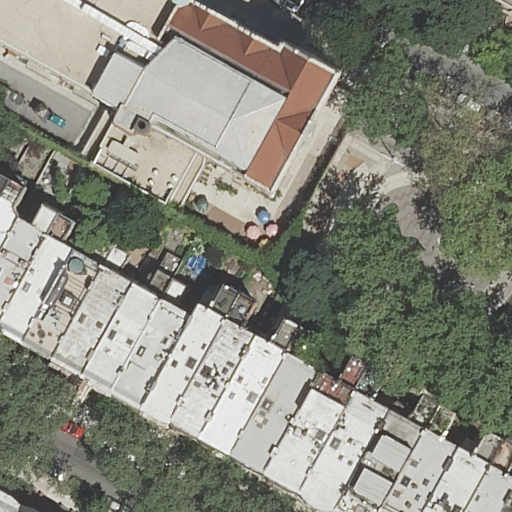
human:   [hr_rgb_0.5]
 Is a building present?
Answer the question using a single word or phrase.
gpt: yes

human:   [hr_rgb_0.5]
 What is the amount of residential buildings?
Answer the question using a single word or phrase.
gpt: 23

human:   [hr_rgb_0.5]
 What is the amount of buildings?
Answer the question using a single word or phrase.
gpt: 23

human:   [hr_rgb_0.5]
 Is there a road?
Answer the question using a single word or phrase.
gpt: yes

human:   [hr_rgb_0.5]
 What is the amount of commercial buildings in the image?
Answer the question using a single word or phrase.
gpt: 0

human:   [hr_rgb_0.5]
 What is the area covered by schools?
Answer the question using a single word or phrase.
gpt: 1696m2

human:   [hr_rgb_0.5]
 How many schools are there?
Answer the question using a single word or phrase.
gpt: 1

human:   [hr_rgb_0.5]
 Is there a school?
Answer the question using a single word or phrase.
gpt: yes

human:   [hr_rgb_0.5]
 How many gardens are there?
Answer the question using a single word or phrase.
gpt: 1

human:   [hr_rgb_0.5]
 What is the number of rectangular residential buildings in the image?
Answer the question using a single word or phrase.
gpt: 16

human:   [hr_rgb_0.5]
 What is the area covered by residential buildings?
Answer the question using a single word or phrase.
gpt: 4300m2

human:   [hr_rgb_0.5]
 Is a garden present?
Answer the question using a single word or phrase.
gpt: yes

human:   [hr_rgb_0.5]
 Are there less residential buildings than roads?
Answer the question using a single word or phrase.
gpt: no

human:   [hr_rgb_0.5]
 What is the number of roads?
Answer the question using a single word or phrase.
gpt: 2

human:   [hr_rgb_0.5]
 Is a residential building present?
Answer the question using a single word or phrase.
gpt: yes

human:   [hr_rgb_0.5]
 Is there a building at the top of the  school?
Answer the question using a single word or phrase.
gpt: yes

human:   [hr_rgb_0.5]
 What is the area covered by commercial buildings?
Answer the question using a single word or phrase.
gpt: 0m2

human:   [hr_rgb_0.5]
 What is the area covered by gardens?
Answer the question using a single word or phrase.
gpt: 45m2

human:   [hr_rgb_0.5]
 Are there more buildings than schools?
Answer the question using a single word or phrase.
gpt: yes

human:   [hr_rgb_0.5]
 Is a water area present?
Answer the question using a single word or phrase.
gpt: no

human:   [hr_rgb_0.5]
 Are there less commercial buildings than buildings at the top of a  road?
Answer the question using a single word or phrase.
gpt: yes

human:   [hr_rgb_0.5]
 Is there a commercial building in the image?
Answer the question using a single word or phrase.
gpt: no

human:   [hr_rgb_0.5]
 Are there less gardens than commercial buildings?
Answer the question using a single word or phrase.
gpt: no

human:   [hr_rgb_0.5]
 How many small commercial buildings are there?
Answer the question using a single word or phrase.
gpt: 0

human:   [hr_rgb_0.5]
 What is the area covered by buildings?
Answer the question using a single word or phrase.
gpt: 4300m2

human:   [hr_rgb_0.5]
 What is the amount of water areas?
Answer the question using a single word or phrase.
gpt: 0

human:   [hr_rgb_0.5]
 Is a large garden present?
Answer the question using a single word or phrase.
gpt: no

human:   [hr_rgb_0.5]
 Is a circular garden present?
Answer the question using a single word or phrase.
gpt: no

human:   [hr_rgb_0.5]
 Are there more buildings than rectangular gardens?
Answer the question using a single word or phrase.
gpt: yes

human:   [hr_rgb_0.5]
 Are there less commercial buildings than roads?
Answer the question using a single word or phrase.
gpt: yes

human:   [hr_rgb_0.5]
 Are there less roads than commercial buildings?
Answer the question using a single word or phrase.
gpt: no

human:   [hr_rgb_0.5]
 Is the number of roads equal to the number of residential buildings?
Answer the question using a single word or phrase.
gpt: no

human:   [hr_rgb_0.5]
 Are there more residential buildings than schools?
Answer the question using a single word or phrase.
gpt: yes

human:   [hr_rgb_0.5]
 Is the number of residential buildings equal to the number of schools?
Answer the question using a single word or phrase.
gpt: no

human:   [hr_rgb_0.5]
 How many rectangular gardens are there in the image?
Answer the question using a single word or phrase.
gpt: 1

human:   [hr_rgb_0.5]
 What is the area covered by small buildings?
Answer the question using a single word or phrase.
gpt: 129m2

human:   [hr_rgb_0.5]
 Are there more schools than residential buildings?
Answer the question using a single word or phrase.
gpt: no

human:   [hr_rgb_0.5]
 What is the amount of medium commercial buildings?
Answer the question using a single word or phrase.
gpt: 0

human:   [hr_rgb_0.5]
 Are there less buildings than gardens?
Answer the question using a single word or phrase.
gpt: no

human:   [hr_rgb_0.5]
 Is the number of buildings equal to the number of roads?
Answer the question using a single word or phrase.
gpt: no

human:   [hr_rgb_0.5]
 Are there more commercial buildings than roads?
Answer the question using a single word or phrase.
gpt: no

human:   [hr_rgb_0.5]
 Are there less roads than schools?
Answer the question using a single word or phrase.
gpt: no

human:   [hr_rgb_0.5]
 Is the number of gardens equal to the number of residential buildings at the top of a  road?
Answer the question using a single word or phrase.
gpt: no

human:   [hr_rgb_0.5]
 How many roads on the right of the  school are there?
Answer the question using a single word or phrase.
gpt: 1

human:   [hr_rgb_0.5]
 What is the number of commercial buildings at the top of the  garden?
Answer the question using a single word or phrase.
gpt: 0

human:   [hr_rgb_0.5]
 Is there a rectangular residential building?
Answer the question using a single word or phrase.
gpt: yes

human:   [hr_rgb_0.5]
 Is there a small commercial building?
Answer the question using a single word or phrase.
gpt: no

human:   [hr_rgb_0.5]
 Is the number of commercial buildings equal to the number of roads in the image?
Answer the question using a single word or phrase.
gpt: no

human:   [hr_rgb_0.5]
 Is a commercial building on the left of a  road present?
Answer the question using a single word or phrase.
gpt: no

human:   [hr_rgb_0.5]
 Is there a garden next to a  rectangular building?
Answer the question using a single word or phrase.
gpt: yes

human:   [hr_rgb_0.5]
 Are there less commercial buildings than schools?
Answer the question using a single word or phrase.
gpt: yes

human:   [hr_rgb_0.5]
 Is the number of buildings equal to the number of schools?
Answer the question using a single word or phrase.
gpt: no

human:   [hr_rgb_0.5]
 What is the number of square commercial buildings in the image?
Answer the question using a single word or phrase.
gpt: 0

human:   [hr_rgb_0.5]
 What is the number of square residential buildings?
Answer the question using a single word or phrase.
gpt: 0

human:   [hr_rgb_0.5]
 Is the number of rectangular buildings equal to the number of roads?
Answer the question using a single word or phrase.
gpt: no

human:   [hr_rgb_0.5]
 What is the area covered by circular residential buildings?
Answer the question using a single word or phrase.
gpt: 0m2

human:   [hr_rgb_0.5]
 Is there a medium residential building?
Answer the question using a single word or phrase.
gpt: yes

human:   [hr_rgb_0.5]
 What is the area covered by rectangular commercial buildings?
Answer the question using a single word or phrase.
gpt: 0m2

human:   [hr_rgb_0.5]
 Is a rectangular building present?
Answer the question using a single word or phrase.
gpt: yes

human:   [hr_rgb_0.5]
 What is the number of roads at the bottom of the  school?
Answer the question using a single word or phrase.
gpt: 1

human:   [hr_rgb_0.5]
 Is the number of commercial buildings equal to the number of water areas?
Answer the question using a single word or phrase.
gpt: yes

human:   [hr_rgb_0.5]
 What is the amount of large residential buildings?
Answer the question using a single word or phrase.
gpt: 1

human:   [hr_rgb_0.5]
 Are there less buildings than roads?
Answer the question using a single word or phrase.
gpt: no

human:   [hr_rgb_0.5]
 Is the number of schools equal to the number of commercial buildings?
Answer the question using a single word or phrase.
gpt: no